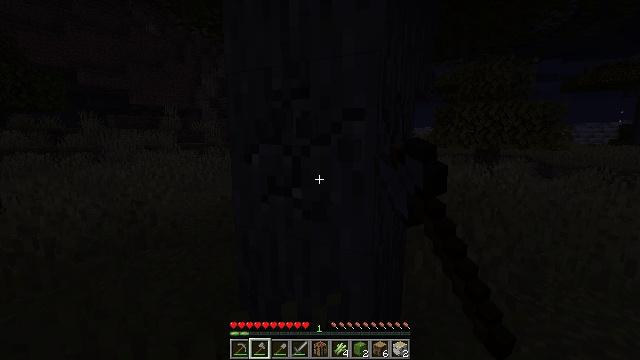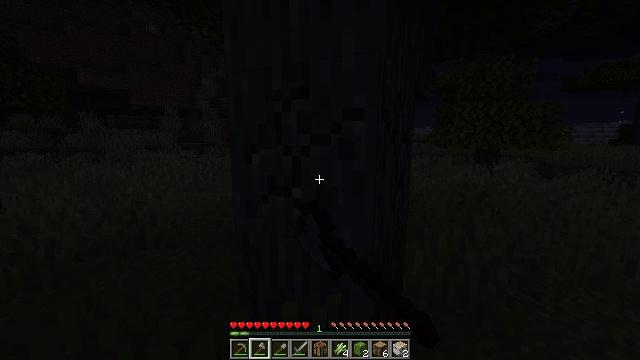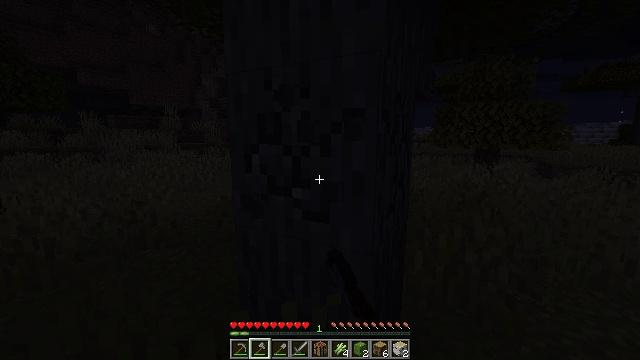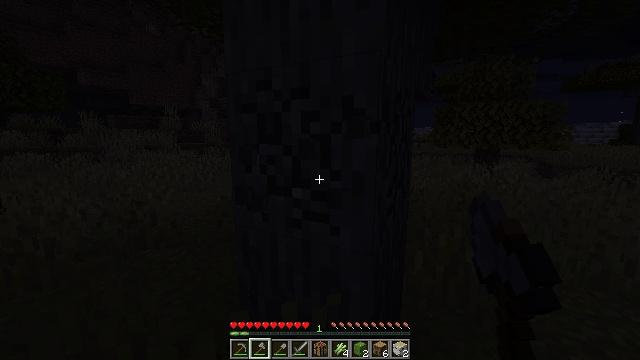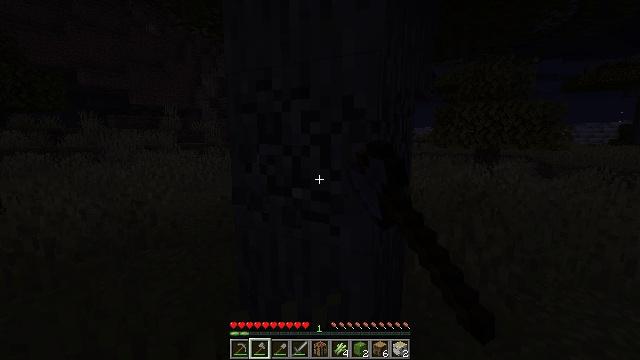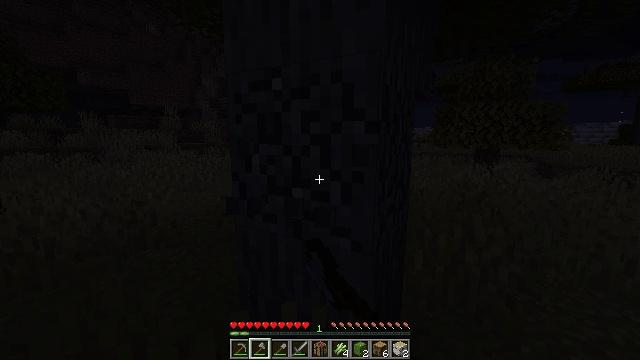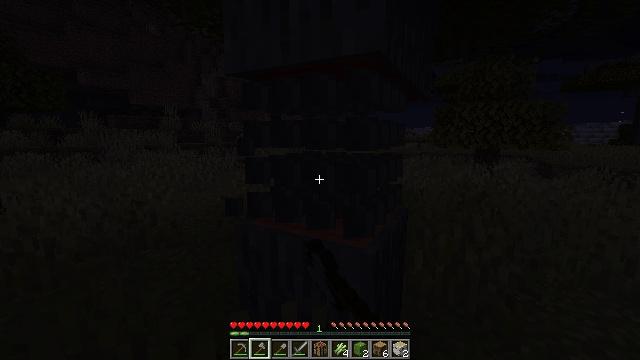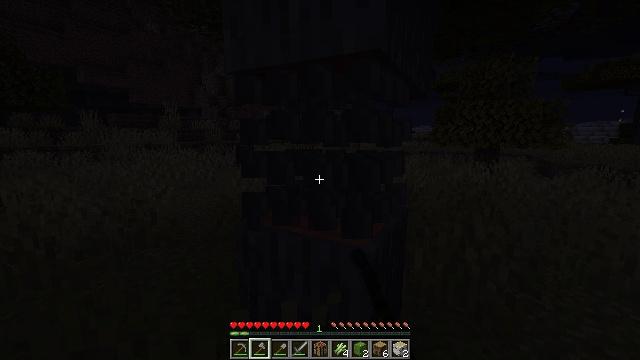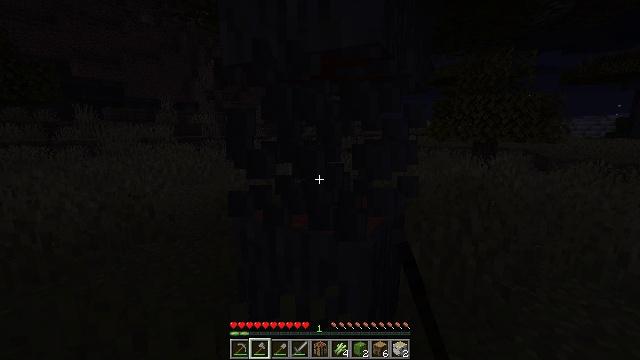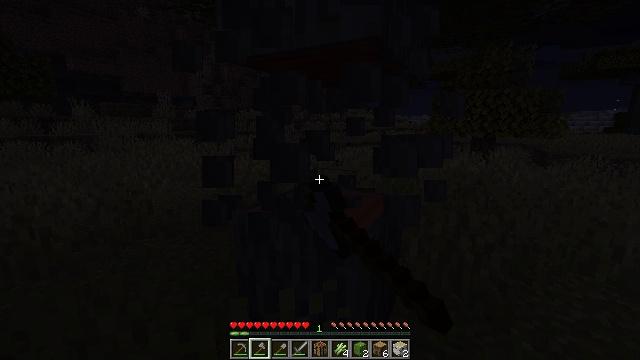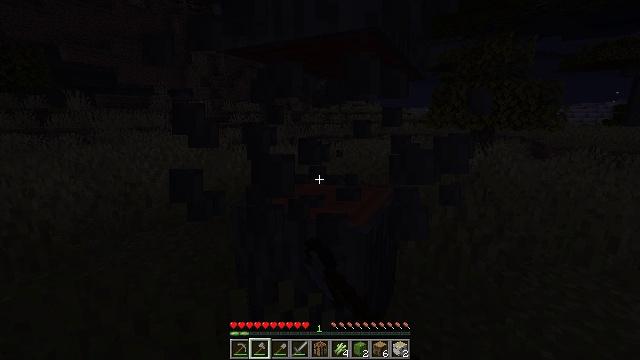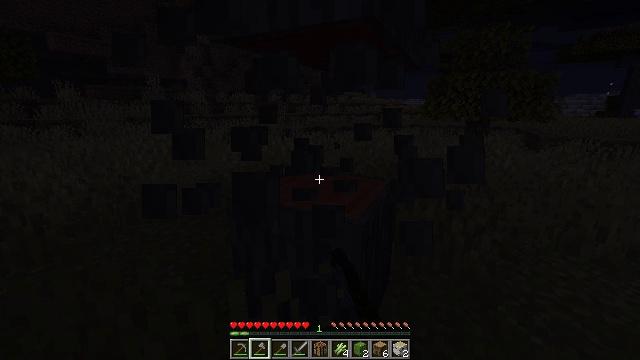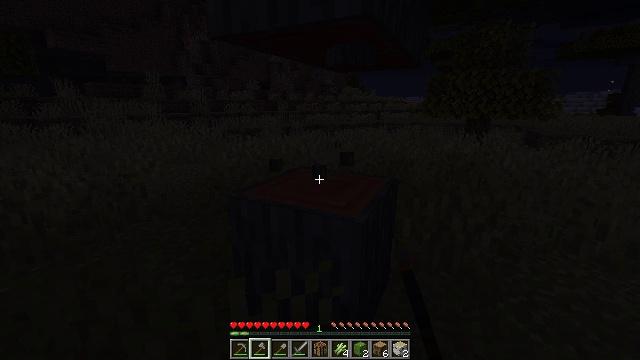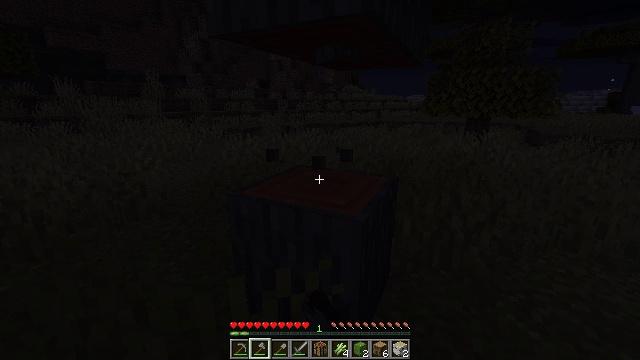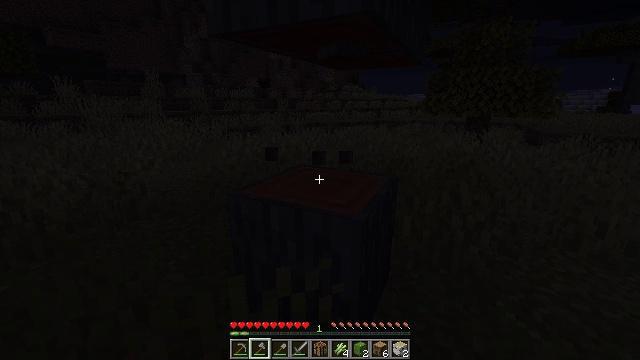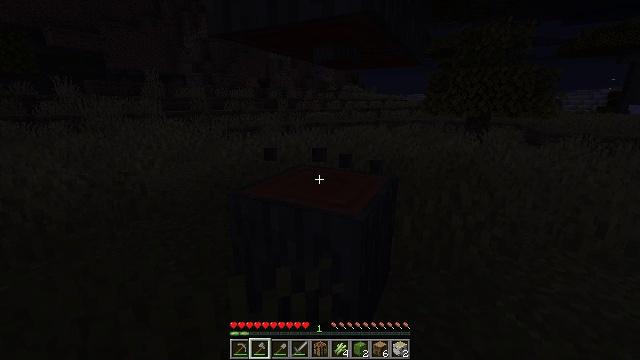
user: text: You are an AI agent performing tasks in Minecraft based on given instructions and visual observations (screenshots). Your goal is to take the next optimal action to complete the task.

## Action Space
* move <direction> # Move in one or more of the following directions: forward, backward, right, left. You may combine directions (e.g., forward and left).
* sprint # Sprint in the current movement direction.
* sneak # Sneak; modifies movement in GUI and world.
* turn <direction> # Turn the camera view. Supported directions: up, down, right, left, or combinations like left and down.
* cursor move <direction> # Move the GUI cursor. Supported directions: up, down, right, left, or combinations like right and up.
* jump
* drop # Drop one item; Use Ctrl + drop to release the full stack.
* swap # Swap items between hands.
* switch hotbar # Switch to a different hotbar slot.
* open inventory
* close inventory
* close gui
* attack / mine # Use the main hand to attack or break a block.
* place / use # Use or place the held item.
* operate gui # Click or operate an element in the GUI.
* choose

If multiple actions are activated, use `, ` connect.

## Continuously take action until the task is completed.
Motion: motion action
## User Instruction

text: Mine acacia log from the tree's trunk.
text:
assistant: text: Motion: attack / mine
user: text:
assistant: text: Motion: attack / mine
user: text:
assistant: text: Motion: attack / mine
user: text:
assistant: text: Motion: attack / mine
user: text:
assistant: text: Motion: attack / mine
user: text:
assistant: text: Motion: attack / mine
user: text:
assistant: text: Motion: attack / mine
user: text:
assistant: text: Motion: turn down, attack / mine
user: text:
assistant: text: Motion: turn down, attack / mine
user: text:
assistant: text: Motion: turn down, attack / mine
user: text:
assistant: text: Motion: turn down, attack / mine
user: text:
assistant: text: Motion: attack / mine
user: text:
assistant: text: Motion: no_op
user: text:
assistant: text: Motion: no_op
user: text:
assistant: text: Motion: attack / mine
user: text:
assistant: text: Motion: attack / mine
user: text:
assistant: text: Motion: attack / mine
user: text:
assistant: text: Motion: attack / mine
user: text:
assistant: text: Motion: attack / mine
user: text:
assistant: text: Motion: attack / mine
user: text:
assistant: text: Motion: attack / mine
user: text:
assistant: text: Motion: attack / mine
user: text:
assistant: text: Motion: attack / mine
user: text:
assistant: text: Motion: attack / mine
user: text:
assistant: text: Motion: attack / mine
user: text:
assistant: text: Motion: attack / mine
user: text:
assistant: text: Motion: attack / mine
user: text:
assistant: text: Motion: attack / mine
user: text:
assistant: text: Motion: attack / mine
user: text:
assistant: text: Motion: attack / mine